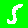
Digit: 5